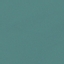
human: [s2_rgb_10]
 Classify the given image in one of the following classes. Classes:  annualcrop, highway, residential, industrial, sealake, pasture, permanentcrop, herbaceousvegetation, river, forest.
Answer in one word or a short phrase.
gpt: SeaLake